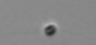
Label: nanoplankton_mix